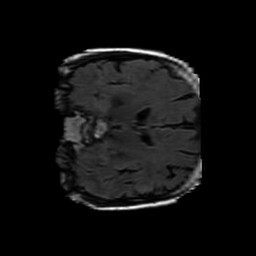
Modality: FLAIR
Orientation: coronal
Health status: ill
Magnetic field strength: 3 T